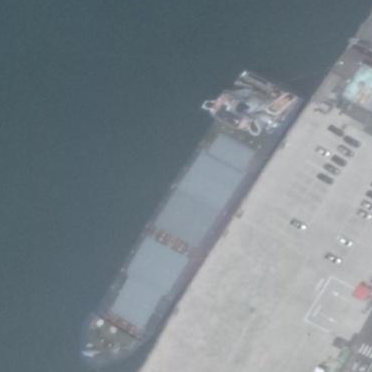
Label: Cargo_ship